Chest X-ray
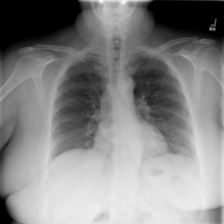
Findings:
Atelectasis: negative
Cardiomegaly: negative
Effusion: negative
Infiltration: negative
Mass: negative
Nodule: negative
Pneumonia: negative
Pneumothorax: negative
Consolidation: negative
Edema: negative
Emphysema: negative
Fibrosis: negative
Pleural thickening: negative
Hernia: negative